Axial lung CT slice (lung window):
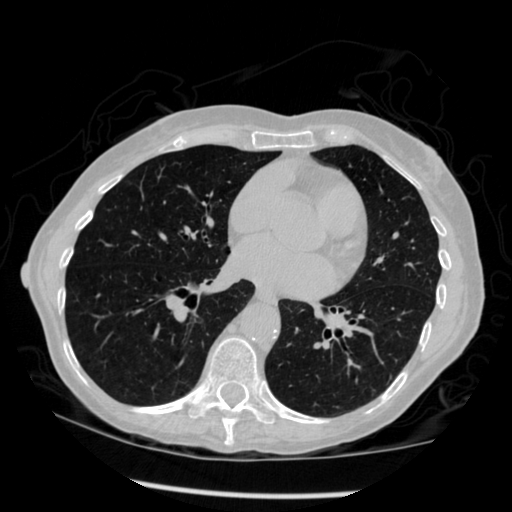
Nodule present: no